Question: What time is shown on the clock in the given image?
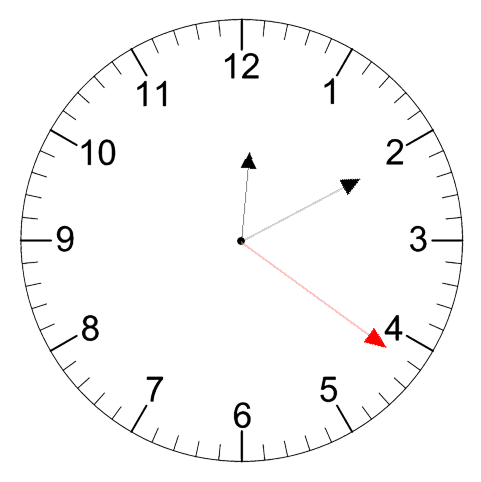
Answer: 12:10:21